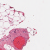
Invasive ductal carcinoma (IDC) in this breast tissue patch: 0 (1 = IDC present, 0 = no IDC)